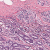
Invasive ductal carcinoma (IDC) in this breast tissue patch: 1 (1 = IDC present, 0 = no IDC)